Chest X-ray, PA view. Patient: 33 years old, sex M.
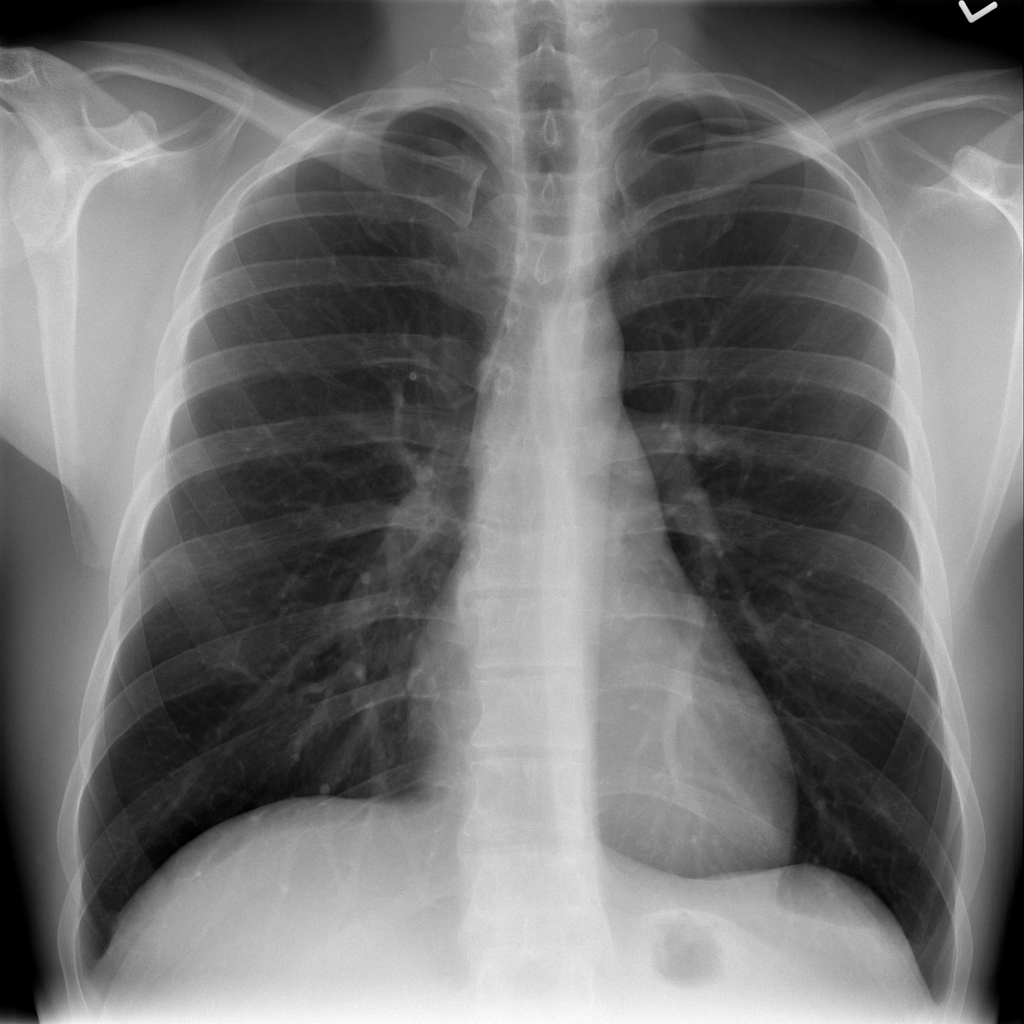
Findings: No Finding